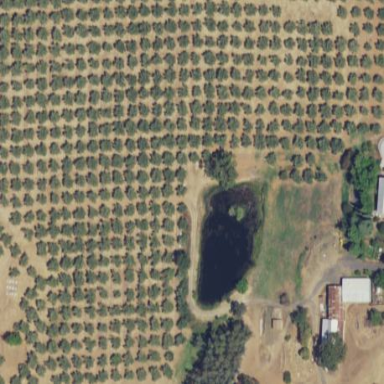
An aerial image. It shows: Orchard.